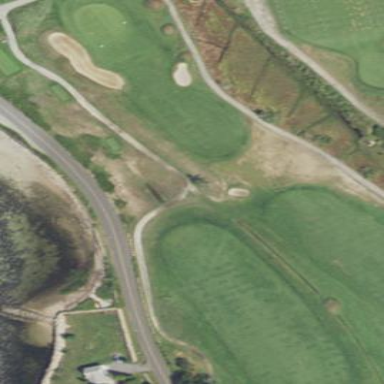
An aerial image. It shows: Golf fairway surrounded by grass.